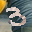
Label: 3